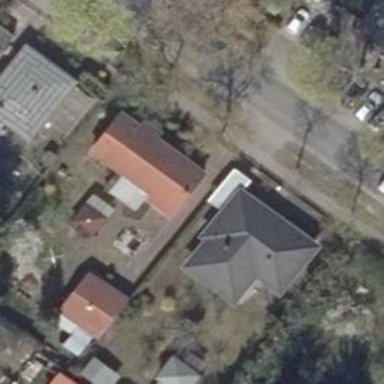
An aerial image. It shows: Simple house.